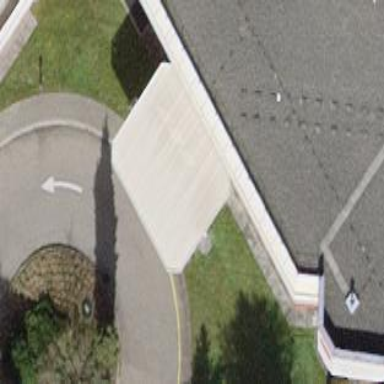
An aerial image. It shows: View of roof of building.